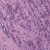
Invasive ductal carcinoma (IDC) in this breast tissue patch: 1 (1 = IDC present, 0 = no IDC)